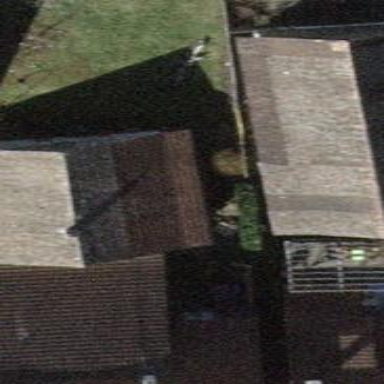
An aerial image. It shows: Shed.